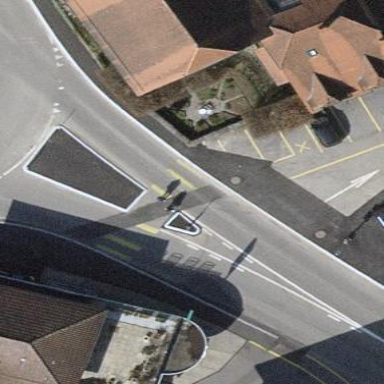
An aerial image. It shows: Traffic calming island.